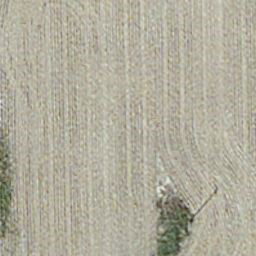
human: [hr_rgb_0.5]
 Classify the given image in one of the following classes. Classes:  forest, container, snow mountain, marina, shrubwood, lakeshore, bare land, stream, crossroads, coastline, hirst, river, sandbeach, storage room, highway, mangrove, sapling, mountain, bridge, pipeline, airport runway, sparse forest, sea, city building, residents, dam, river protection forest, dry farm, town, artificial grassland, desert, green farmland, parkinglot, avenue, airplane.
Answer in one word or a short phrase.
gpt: dry farm